Question: I have a simple to-do app in Kotlin and I want to get data from "task" node in firebase on app startup. For each child, I want to create a Todo object.

'''
var todo = Todo("child data here")
'''
Getting specific task
'''
val database = FirebaseDatabase.getInstance()
val ref = database.getReference("task")
var todo = ref.child("task1").key?.let { Todo(it) }
if (todo != null) {
todoAdapter.addTodo(todo)
}
'''
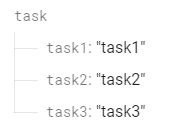
Answer: > I want to get all children, there can be more than three.
If you want to get all children of a particular node, no matter how many are actually present there, then you should loop over that node using 'getChildren()' method, as you can see in the following lines of code:
'''
val db = FirebaseDatabase.getInstance().reference
val taskRef = db.child("task")
val valueEventListener = object : ValueEventListener {
override fun onDataChange(dataSnapshot: DataSnapshot) {
for (ds in dataSnapshot.children) {
val value = ds.getValue(String::class.java)
Log.d("TAG", value)
//Create the desired object
var todo = Todo(value) //
}
}
override fun onCancelled(error: DatabaseError) {
Log.d("TAG", error.getMessage()) //Never ignore potential errors!
}
}
taskRef.addListenerForSingleValueEvent(valueEventListener)
'''
The result in the logcat will be:
'''
task1
task2
task3
.....
'''